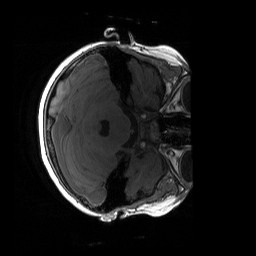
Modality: T1w
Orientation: axial
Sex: female
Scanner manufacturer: siemens
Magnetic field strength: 3 T
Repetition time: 1.9 s
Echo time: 0.00243 s